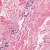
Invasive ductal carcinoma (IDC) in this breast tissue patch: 0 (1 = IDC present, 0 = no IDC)